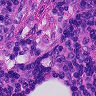
Metastatic tissue present: no